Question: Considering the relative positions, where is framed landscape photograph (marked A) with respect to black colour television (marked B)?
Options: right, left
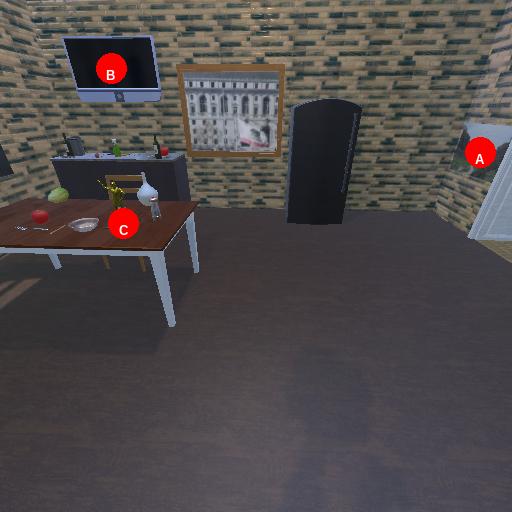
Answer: right